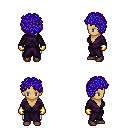
a pixel art fantasy rpg character, female body template, human, tanned skin, purple robe, white pants, blue curly afro hairstyle, gold gloves, maroon shoes, four views (front, back, left, right), 2x2 character sprite sheet, small pixel art, hard edges, no anti-aliasing